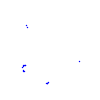
Particle: kaon